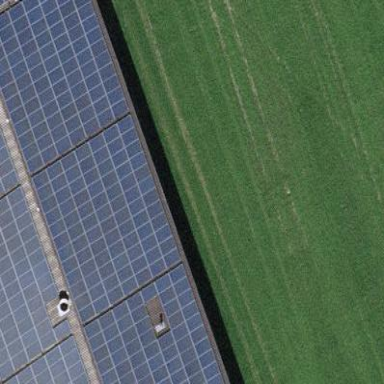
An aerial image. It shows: Solar power generator using photovoltaic method with solar photovoltaic panel types.